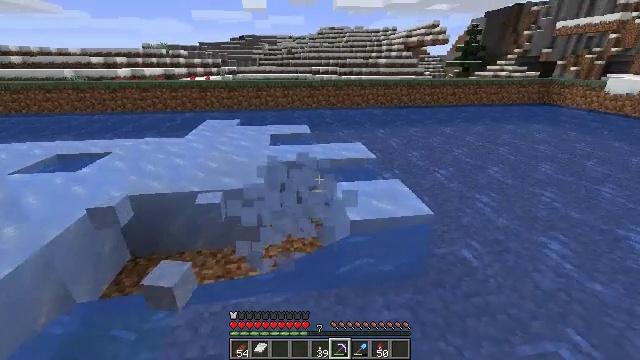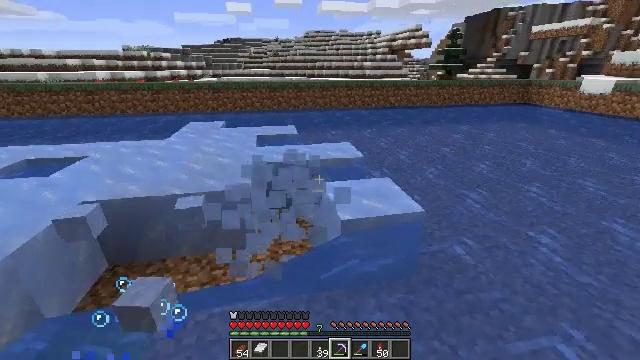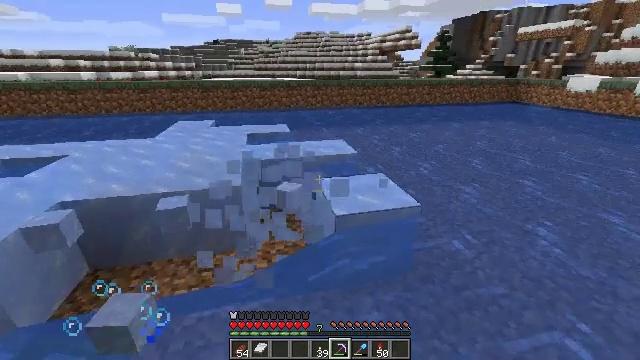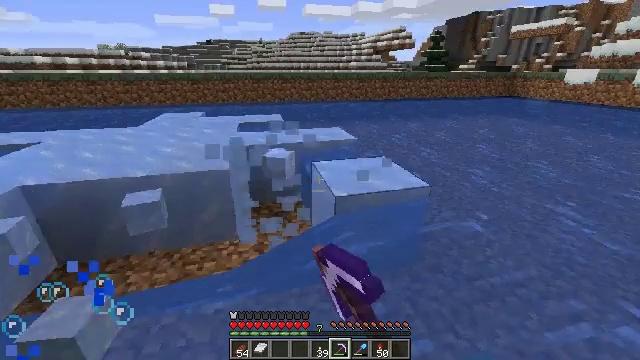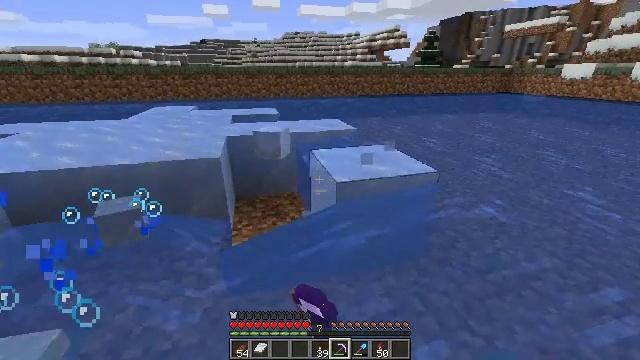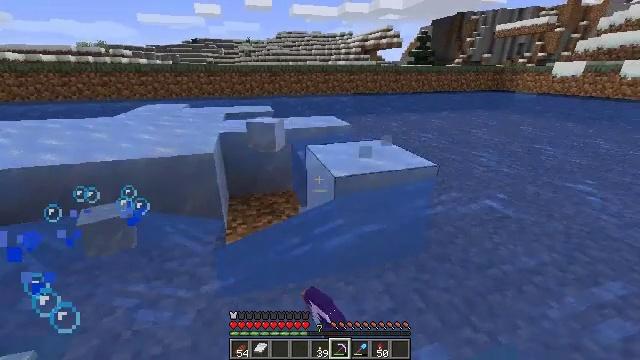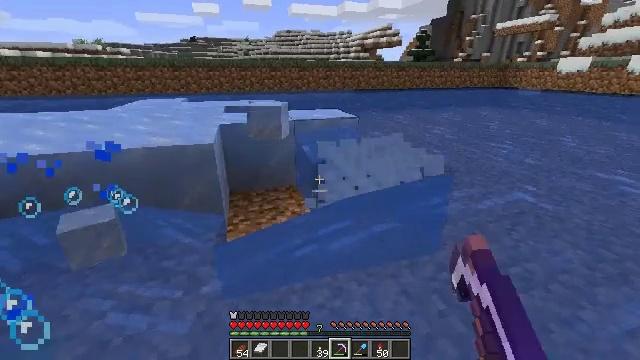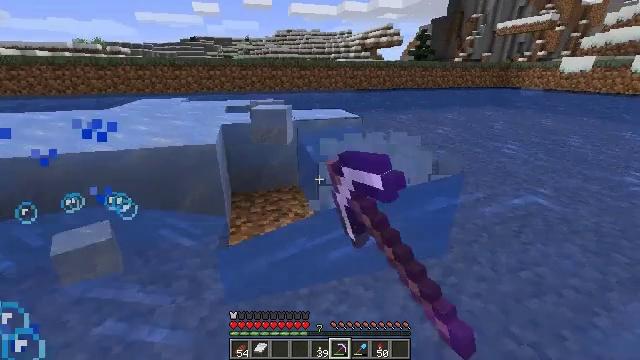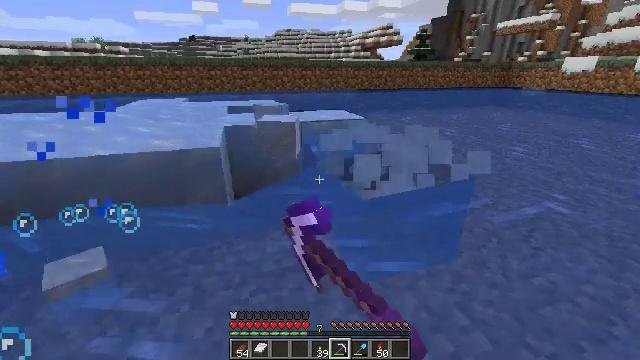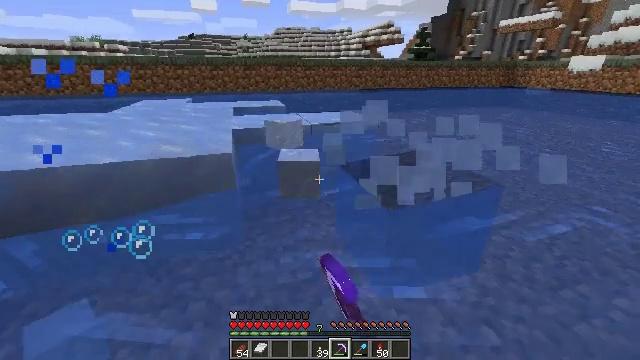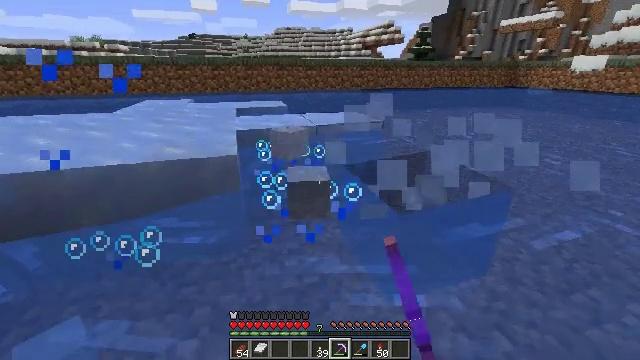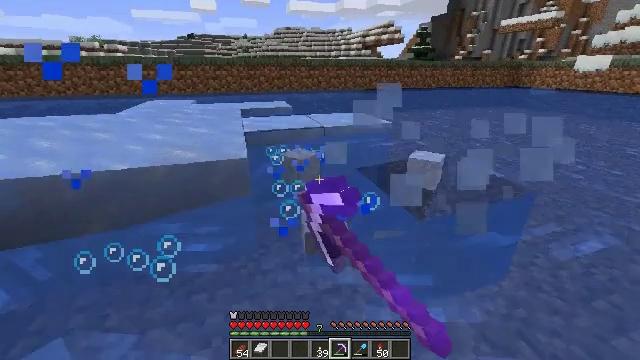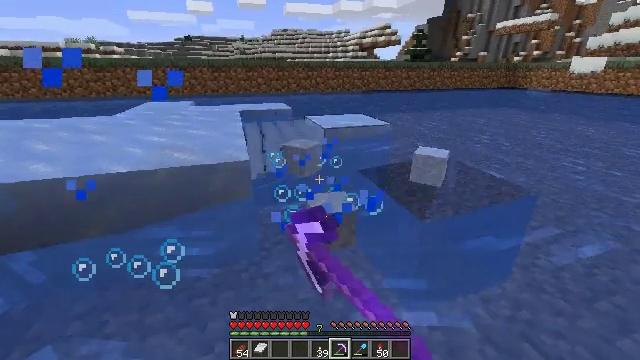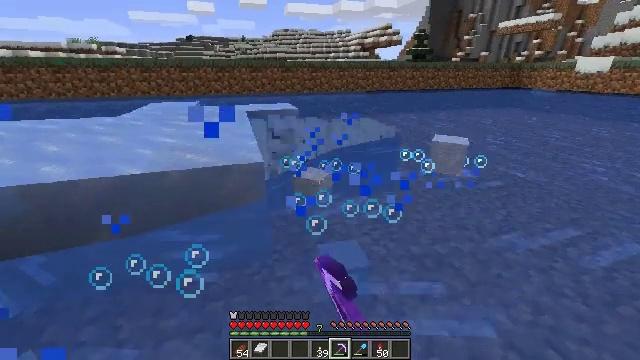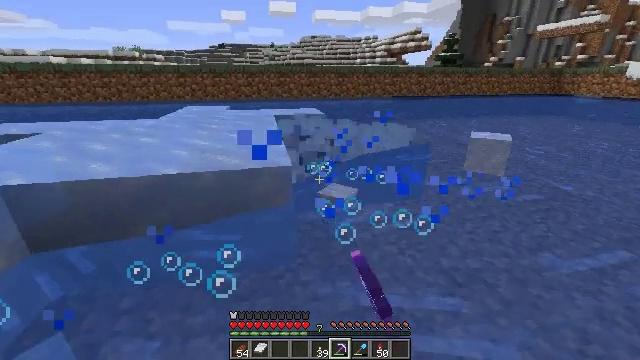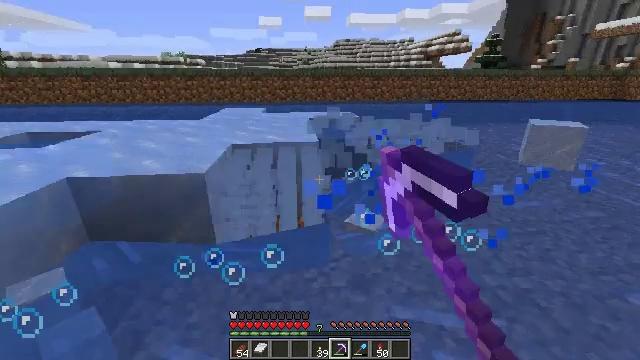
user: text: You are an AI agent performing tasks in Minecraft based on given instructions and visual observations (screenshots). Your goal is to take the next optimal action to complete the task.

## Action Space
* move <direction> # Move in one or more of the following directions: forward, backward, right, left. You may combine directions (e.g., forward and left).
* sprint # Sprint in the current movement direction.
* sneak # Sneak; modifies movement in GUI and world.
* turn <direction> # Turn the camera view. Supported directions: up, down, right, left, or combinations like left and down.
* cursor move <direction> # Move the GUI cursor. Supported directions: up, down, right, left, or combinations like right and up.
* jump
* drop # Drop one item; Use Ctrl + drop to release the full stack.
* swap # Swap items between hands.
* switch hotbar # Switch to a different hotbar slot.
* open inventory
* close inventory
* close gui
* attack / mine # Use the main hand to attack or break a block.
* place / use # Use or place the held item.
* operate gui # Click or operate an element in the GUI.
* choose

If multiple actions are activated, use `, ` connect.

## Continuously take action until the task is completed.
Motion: motion action
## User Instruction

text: Harvest the ice from frozen areas.
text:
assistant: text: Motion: move forward, turn right, attack / mine
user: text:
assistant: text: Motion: move forward, turn right, attack / mine
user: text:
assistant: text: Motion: move forward, turn right, attack / mine
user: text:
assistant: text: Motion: move forward and move left, turn right, attack / mine
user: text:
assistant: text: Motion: move forward and move left, turn right, attack / mine
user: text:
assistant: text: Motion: move forward and move left, attack / mine
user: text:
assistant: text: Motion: move forward and move left, attack / mine
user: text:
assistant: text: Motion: move forward and move left, attack / mine
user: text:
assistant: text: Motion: move forward, attack / mine
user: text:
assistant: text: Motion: attack / mine
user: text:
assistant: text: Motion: attack / mine
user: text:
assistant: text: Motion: attack / mine
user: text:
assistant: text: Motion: attack / mine
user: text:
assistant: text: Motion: turn left and up, attack / mine
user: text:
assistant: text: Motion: turn left, attack / mine
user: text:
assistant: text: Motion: turn left, attack / mine
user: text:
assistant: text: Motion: turn left, attack / mine
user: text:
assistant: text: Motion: turn left, attack / mine
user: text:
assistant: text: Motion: turn left, attack / mine
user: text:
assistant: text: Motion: turn left, attack / mine
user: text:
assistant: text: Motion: turn left, attack / mine
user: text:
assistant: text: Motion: move forward, attack / mine
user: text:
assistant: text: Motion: move forward
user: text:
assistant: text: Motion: move forward
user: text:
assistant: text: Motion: move forward, turn right
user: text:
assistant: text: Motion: move forward, turn right
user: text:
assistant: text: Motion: move forward, turn right
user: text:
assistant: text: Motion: move forward, turn right
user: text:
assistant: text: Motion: move forward
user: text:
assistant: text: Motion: move forward